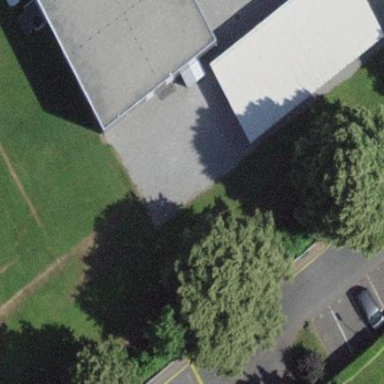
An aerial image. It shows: View of roof of building.